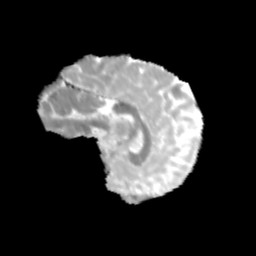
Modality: MD
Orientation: sagittal
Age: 13
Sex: male
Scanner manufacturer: siemens
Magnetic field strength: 3 T
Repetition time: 3.8 s
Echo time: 0.07 s